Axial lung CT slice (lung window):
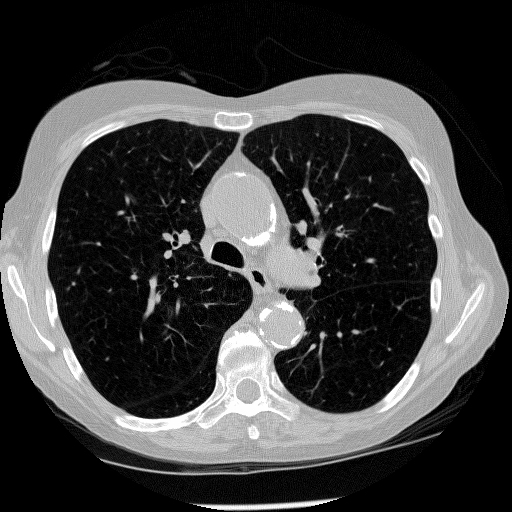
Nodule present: no